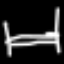
Label: bed